Field crop: maize
Growth stage: 2
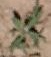
Species: atriplex